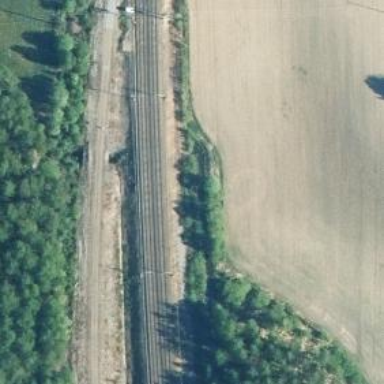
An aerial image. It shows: Culvert tunnel.